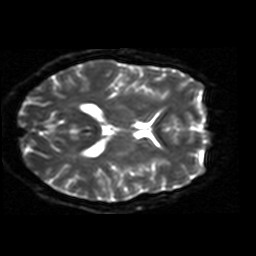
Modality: ADC
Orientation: axial
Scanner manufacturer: siemens
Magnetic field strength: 1.5 T
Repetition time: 8.1 s
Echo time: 0.119 s